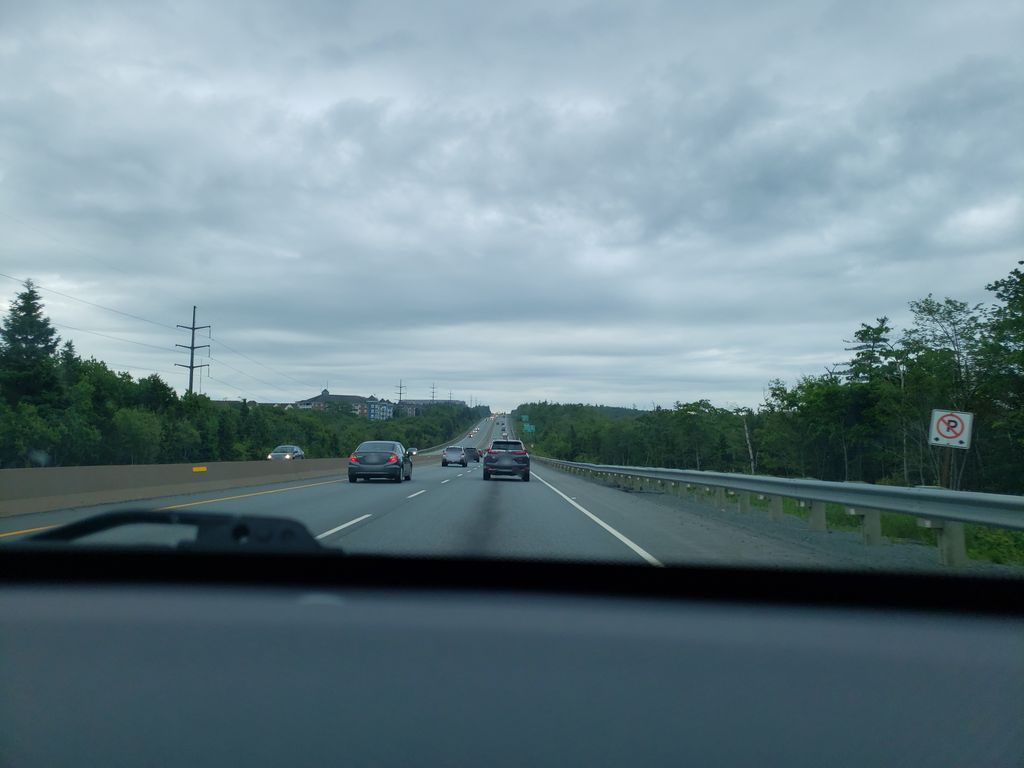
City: halifax